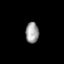
Tissue: prostate
Cell type: Fibroblasts
Senescence score: 0.8504
Nuclear area (px): 269
Mean DAPI intensity: 157.903